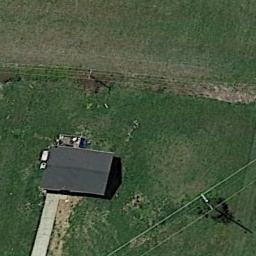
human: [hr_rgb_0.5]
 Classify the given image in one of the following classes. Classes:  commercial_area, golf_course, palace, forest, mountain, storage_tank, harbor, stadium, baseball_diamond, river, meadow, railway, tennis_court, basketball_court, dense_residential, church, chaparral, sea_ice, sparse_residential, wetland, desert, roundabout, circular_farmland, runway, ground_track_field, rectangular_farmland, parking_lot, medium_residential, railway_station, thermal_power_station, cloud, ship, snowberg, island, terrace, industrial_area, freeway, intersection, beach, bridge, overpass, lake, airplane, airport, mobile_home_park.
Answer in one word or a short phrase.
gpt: sparse_residential